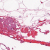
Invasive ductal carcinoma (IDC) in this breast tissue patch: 0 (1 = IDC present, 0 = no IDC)